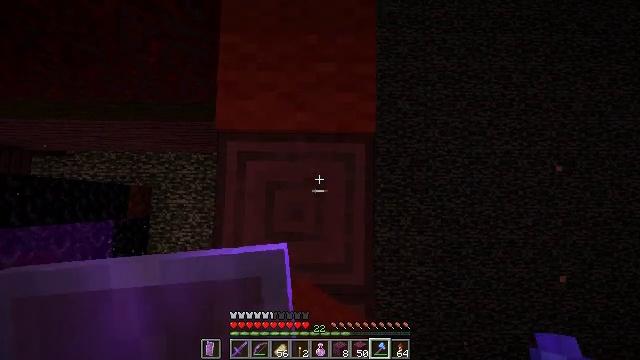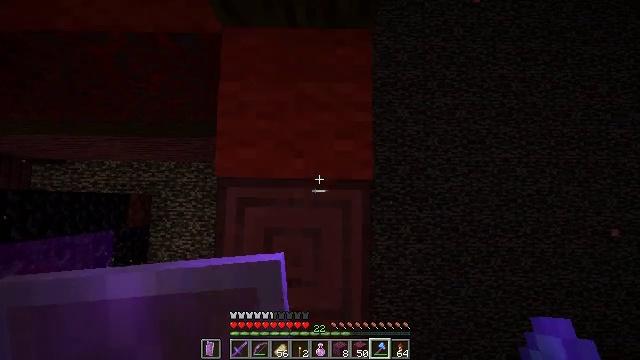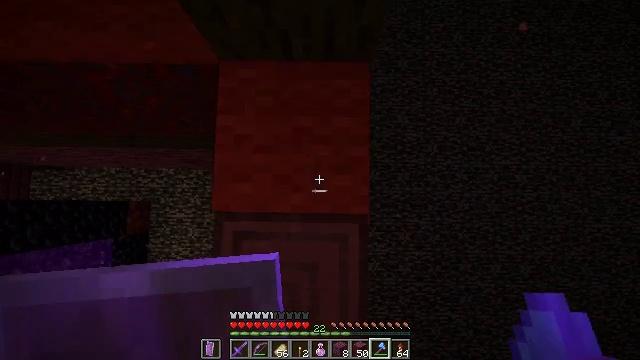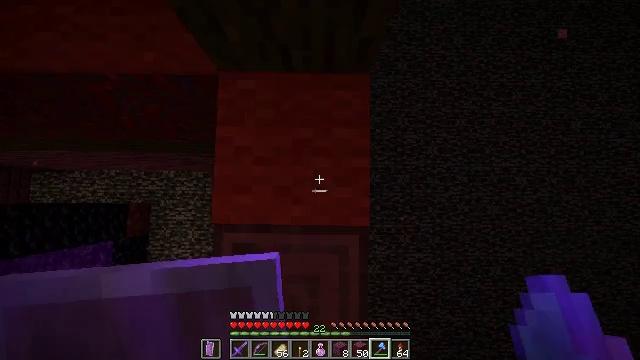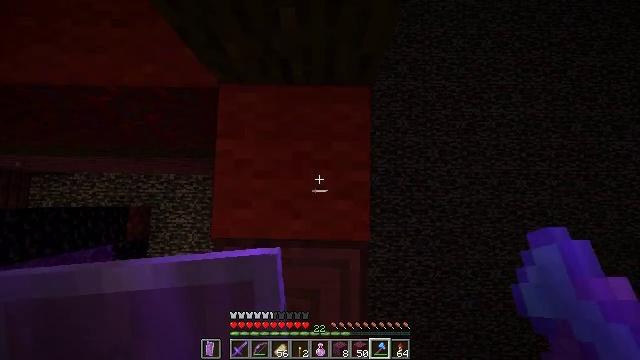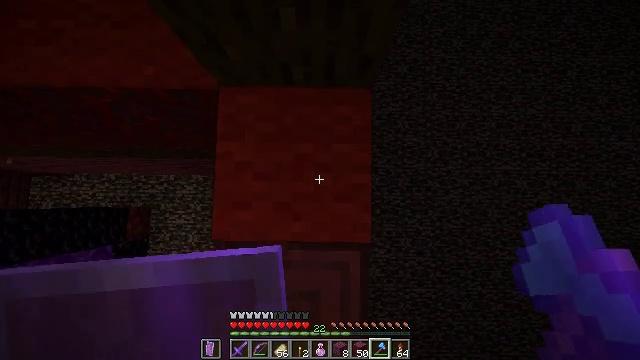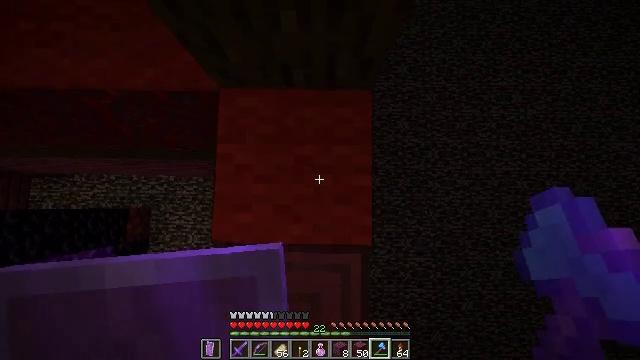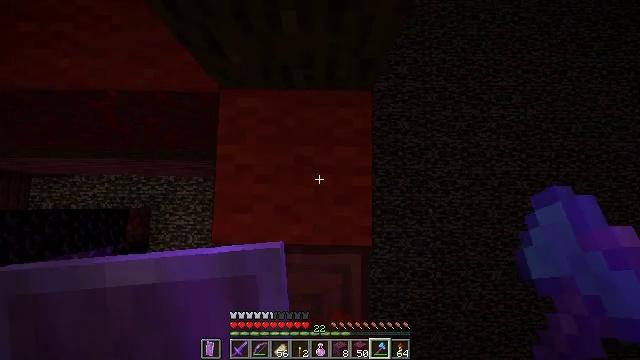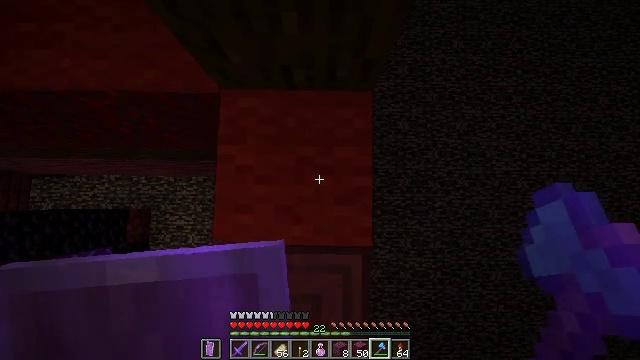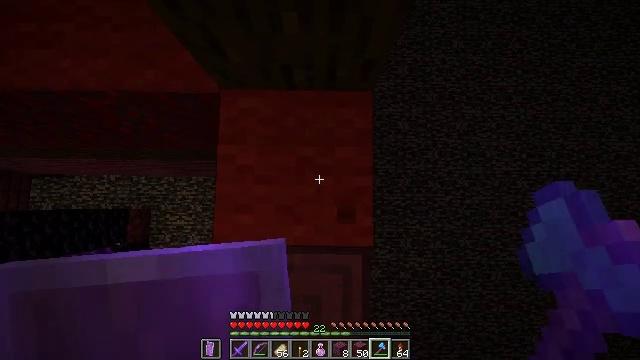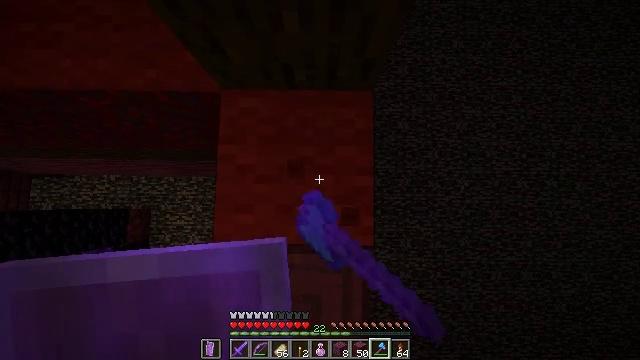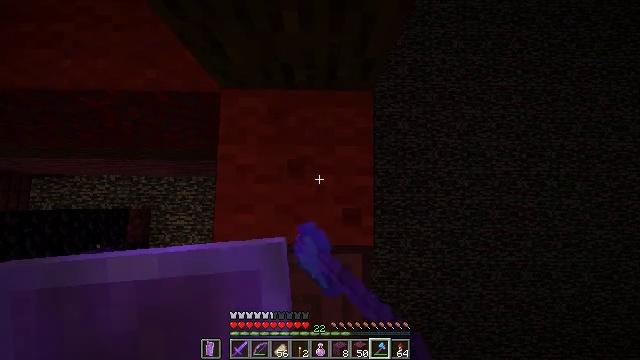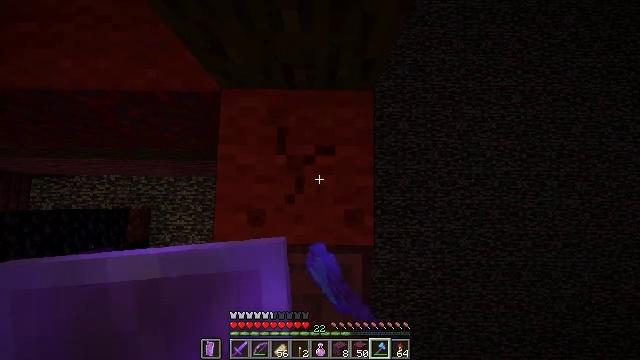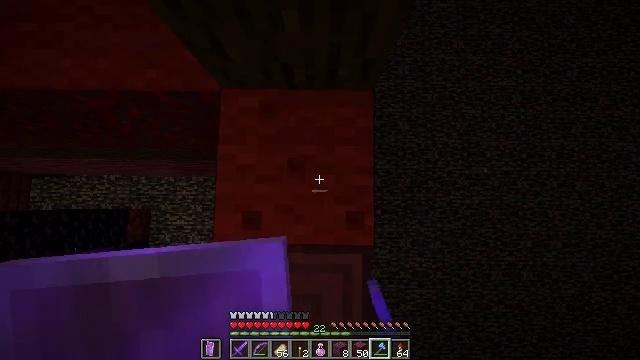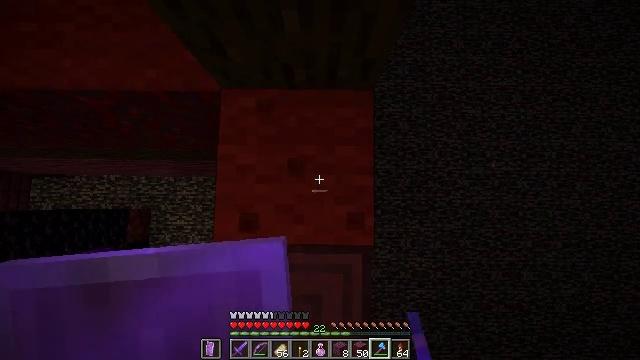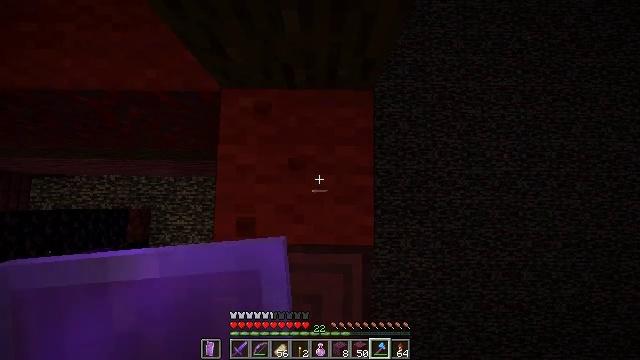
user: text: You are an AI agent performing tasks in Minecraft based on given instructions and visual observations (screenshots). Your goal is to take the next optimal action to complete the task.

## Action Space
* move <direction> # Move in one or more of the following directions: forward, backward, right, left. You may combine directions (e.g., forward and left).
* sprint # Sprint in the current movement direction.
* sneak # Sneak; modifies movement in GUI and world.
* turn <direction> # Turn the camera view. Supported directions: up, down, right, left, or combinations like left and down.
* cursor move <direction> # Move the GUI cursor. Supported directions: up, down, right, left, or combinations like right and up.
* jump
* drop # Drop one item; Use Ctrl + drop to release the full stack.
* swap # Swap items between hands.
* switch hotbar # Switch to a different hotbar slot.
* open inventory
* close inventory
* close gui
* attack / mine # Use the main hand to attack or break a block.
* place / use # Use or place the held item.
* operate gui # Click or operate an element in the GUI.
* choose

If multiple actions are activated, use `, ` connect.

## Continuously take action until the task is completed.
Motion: motion action
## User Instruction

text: Remove the red carpet to clear space.
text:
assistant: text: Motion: move forward
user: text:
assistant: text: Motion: move forward
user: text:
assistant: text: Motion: no_op
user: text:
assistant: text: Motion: no_op
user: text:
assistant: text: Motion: no_op
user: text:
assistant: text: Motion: no_op
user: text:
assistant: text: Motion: no_op
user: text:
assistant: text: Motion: no_op
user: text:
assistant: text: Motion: attack / mine
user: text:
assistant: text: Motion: attack / mine
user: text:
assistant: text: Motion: attack / mine
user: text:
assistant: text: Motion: attack / mine
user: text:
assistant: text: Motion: no_op
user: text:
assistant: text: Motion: no_op
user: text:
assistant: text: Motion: no_op
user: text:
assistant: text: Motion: no_op
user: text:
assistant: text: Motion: no_op
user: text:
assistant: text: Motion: no_op
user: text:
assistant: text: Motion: no_op
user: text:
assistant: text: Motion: no_op
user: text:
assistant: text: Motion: no_op
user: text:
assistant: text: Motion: attack / mine
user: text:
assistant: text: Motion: attack / mine
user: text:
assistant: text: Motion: attack / mine
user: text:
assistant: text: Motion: no_op
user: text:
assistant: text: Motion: no_op
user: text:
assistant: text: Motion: no_op
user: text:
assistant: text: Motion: no_op
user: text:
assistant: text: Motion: no_op